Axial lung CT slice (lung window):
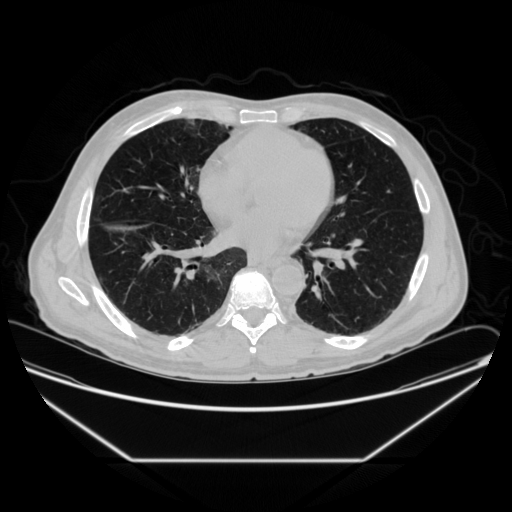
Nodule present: no